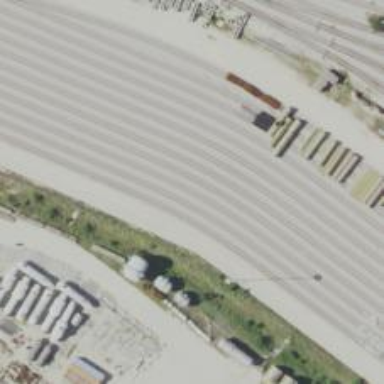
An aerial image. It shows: Rail spur service.